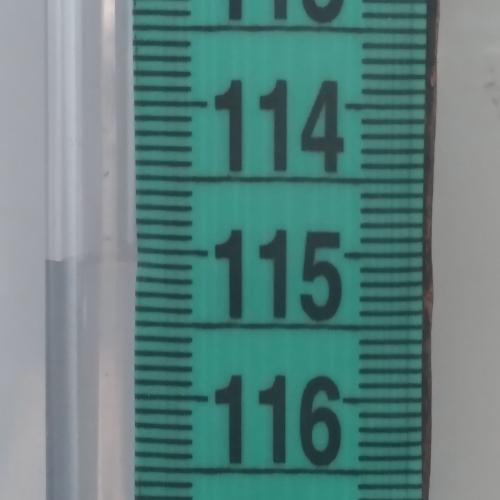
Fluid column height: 115.1 cm